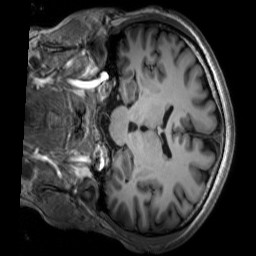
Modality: T1w
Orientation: coronal
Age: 34
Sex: male
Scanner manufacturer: siemens
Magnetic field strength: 3 T
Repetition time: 2.53 s
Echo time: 0.00277 s